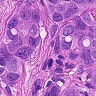
Metastatic tissue present: yes